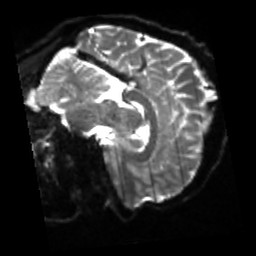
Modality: sbref
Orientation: sagittal
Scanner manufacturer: siemens
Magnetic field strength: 3 T
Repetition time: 4 s
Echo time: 0.0594 s